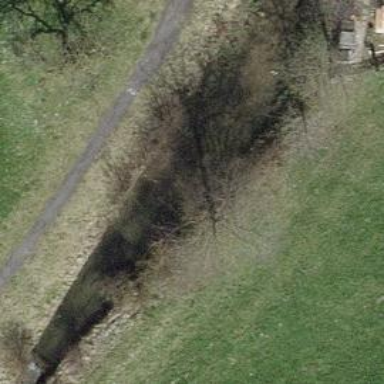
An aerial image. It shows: Hedge acting as barrier.